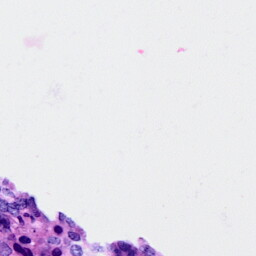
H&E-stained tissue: Ovarian